Question: I'd like to arrange in the following manner:

Using the following example:
'''
.Container {
display: flex;
overflow: hidden;
height: 100vh;
margin-top: -100px;
padding-top: 100px;
position: relative;
width: 70vw;
}
'''
'''
<div class="Top">Top Content</div>
<div class="Container">
<div class="Left">Left Content</div>
<div class="Middle">Middle Content</div>
<div class="Right">Right Content</div>
</div>
'''
I can make it so there is a horizontal bar and vertical columns under it. However, I cannot figure out how to make vertical column; one consisting of the above code, and the other a different div.
Thanks!
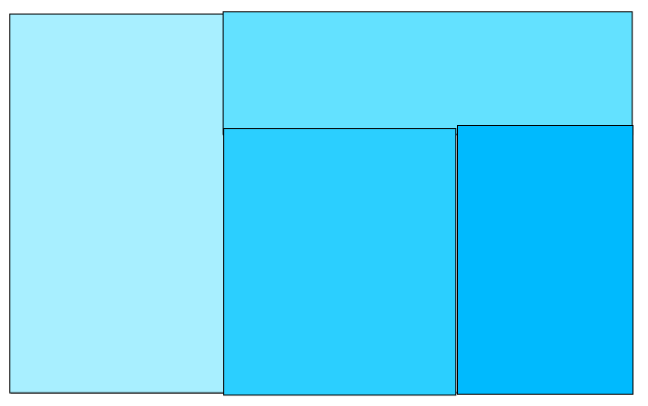
Answer: You can use flex. For each "direction" use a container. To divide ratio 1:2 use 'flex-grow: 1' and 'flex-grow: 2;'.
It's also important to use
'''
flex-shrink: 0;
flex-basis: 0;
'''
if you want to keep the ratio regardless of the content inside, otherwise, the browser will resize the divs according to the content inside them.
There is a shorter way of writing all the 3:
'''
flex: [flex-grow], [flex-shrink], [flex-basis];
'''
but IE doesn't support it, so I prefer using the long way
'''
.out-container {
display: flex;
flex-direction: row;
}
.inner-cont {
display: flex;
flex-direction: row;
flex-grow: 2;
}
.container {
flex-grow: 2;
flex-shrink: 0;
flex-basis: 0;
}
.container {
display: flex;
flex-direction: column;
height: 100vh;
width: 70vw;
}
.left,
.right,
.middle,
.top {
padding: 10px;
border: 1px solid black;
}
.left {
flex-grow: 1;
flex-shrink: 0;
flex-basis: 0;
background-color: #aaeffe;
}
.top {
flex-basis: 0;
flex-grow: 1;
flex-shrink: 0;
background-color: #69e2fd;
}
.middle{
flex-basis: 0;
flex-grow: 1;
flex-shrink: 0;
background-color: #38d0fd;
}
.right{
flex-basis: 0;
flex-grow: 1;
flex-shrink: 0;
background-color: #1fbbfb;
}
'''
'''
<div class="out-container">
<div class="left">Left Content</div>
<div class="container">
<div class="top">Top content</div>
<div class="inner-cont">
<div class="middle">Middle Content</div>
<div class="right">Right Content</div>
</div>
</div>
</div>
'''